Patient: sex F, age 28
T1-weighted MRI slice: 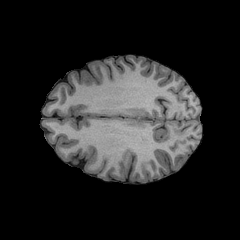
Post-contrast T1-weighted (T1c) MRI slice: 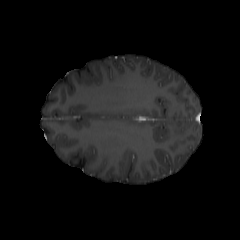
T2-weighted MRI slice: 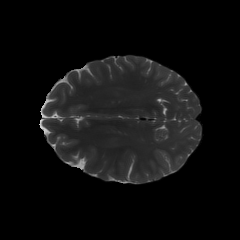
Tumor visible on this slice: no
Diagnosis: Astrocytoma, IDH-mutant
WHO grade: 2